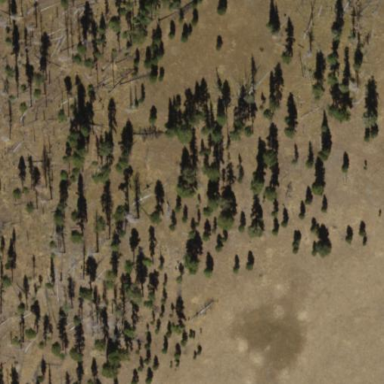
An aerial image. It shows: Evergreen woodland with needle-leaved trees.